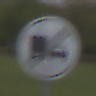
Verkehrszeichen: EndeUeberholverbotKraftfahrzeuge
Umgebung: Outdoor, Suburban
Tageszeit: Midday
Wetter: Overcast
Licht: Natural
Jahreszeit: NotSpecified
Kontrast: LowContrast